Field crop: maize
Growth stage: 2
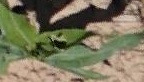
Species: maize